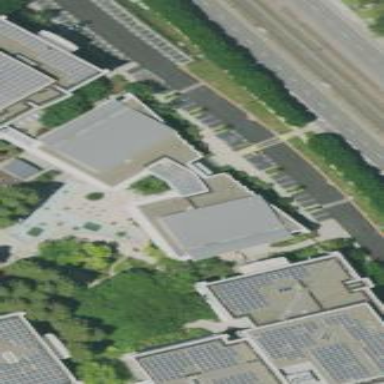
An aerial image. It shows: Part of building.